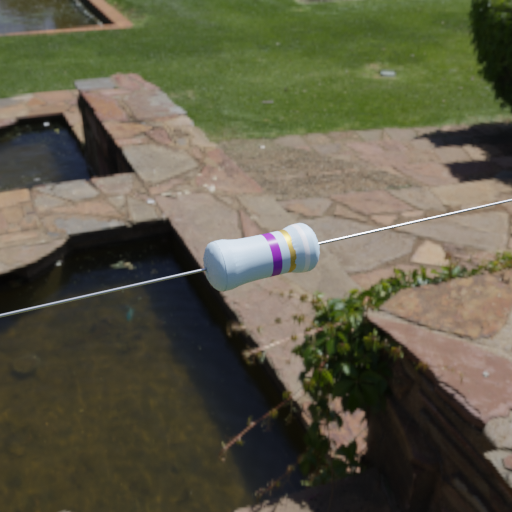
Resistor colour bands (in order): violet, gold, white